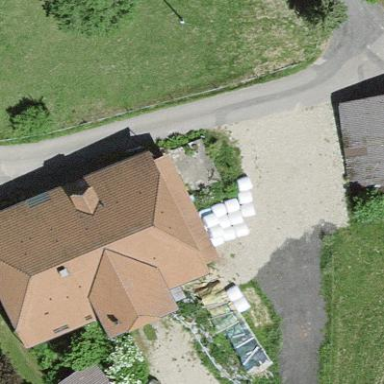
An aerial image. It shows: Farm building.